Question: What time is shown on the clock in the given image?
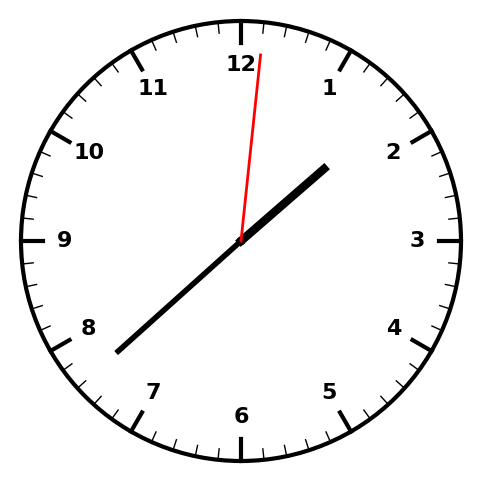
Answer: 01:38:01